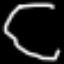
Label: octagon